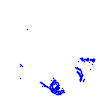
Particle: kaon